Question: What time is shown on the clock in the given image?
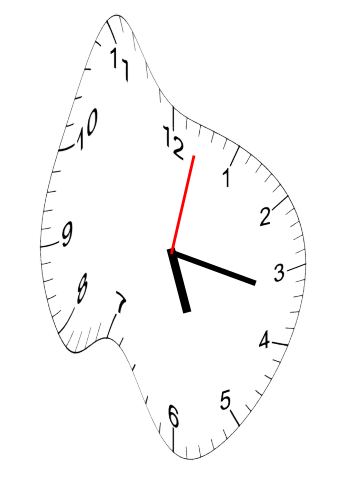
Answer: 05:17:02